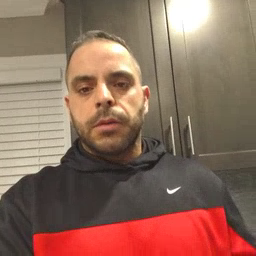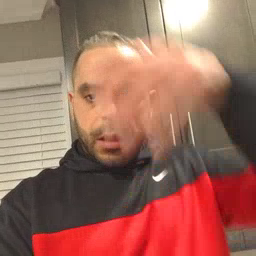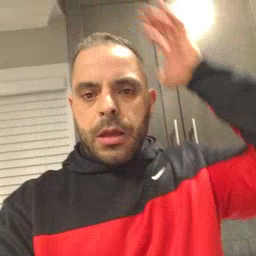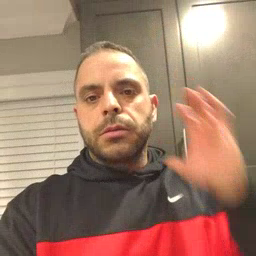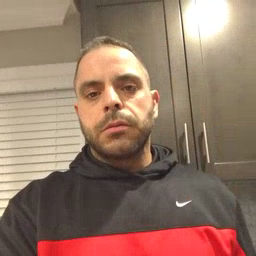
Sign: lion